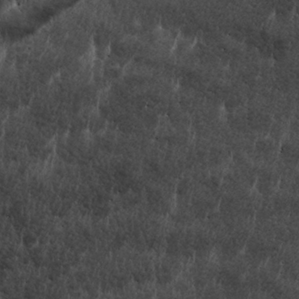
Label: non_frost